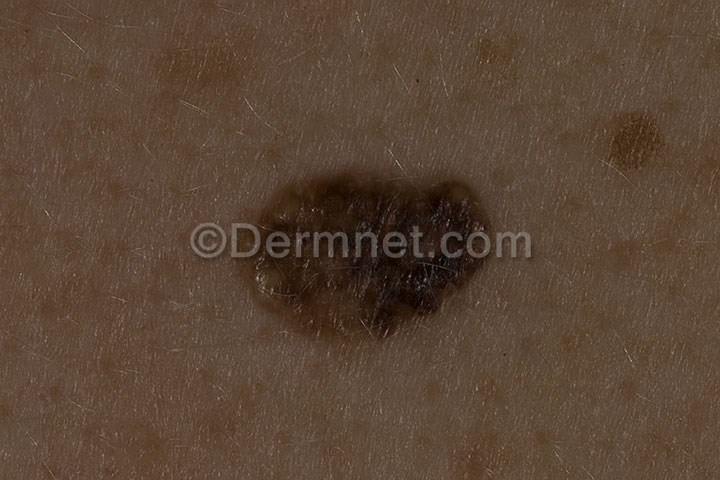
Disease: Seborrheic Keratoses and other Benign Tumors